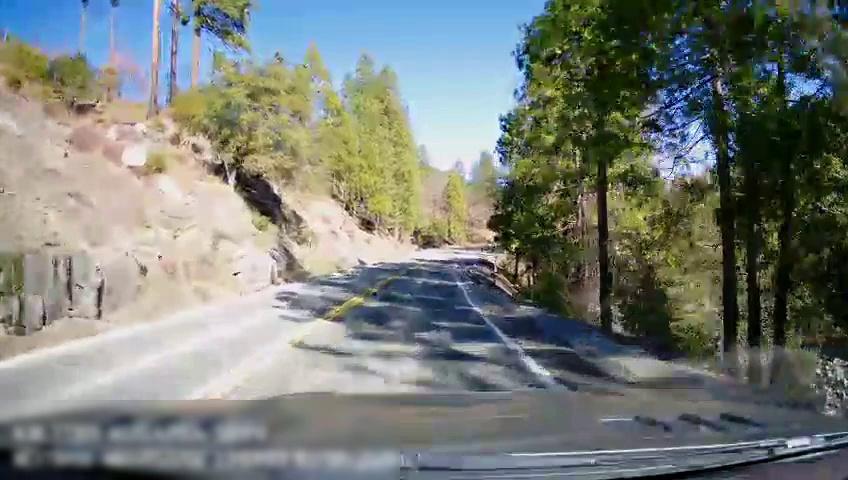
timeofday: Day
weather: Sunny
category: Drivable Space
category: Drivable Space
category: Lanes | Opposite Lane
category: Lanes | Current Lane
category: Lanes | Opposite Lane
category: Lanes | Current Lane